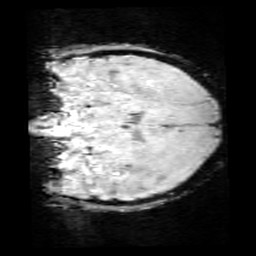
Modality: SWI
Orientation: coronal
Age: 11
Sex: male
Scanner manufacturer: siemens
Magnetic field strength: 3 T
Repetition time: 0.027 s
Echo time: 0.02 s